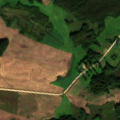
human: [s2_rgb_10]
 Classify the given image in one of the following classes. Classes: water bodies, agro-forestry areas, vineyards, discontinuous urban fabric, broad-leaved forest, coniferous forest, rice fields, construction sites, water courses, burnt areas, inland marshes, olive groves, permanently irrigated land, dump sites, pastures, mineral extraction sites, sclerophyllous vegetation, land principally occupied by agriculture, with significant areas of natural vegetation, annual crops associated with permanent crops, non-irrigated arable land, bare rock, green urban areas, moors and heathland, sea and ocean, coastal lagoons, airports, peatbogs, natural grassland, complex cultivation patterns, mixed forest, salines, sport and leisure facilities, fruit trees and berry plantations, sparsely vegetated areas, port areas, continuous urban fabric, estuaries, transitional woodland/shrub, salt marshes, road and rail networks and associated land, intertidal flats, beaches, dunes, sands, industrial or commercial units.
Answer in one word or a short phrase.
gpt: non-irrigated arable land, pastures, broad-leaved forest